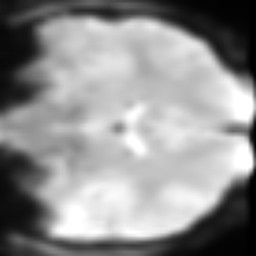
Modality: T1w
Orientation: coronal
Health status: healthy
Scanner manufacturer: siemens
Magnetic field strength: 3 T
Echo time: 0.00298 s